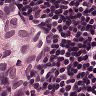
Metastatic tissue present: yes